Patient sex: M
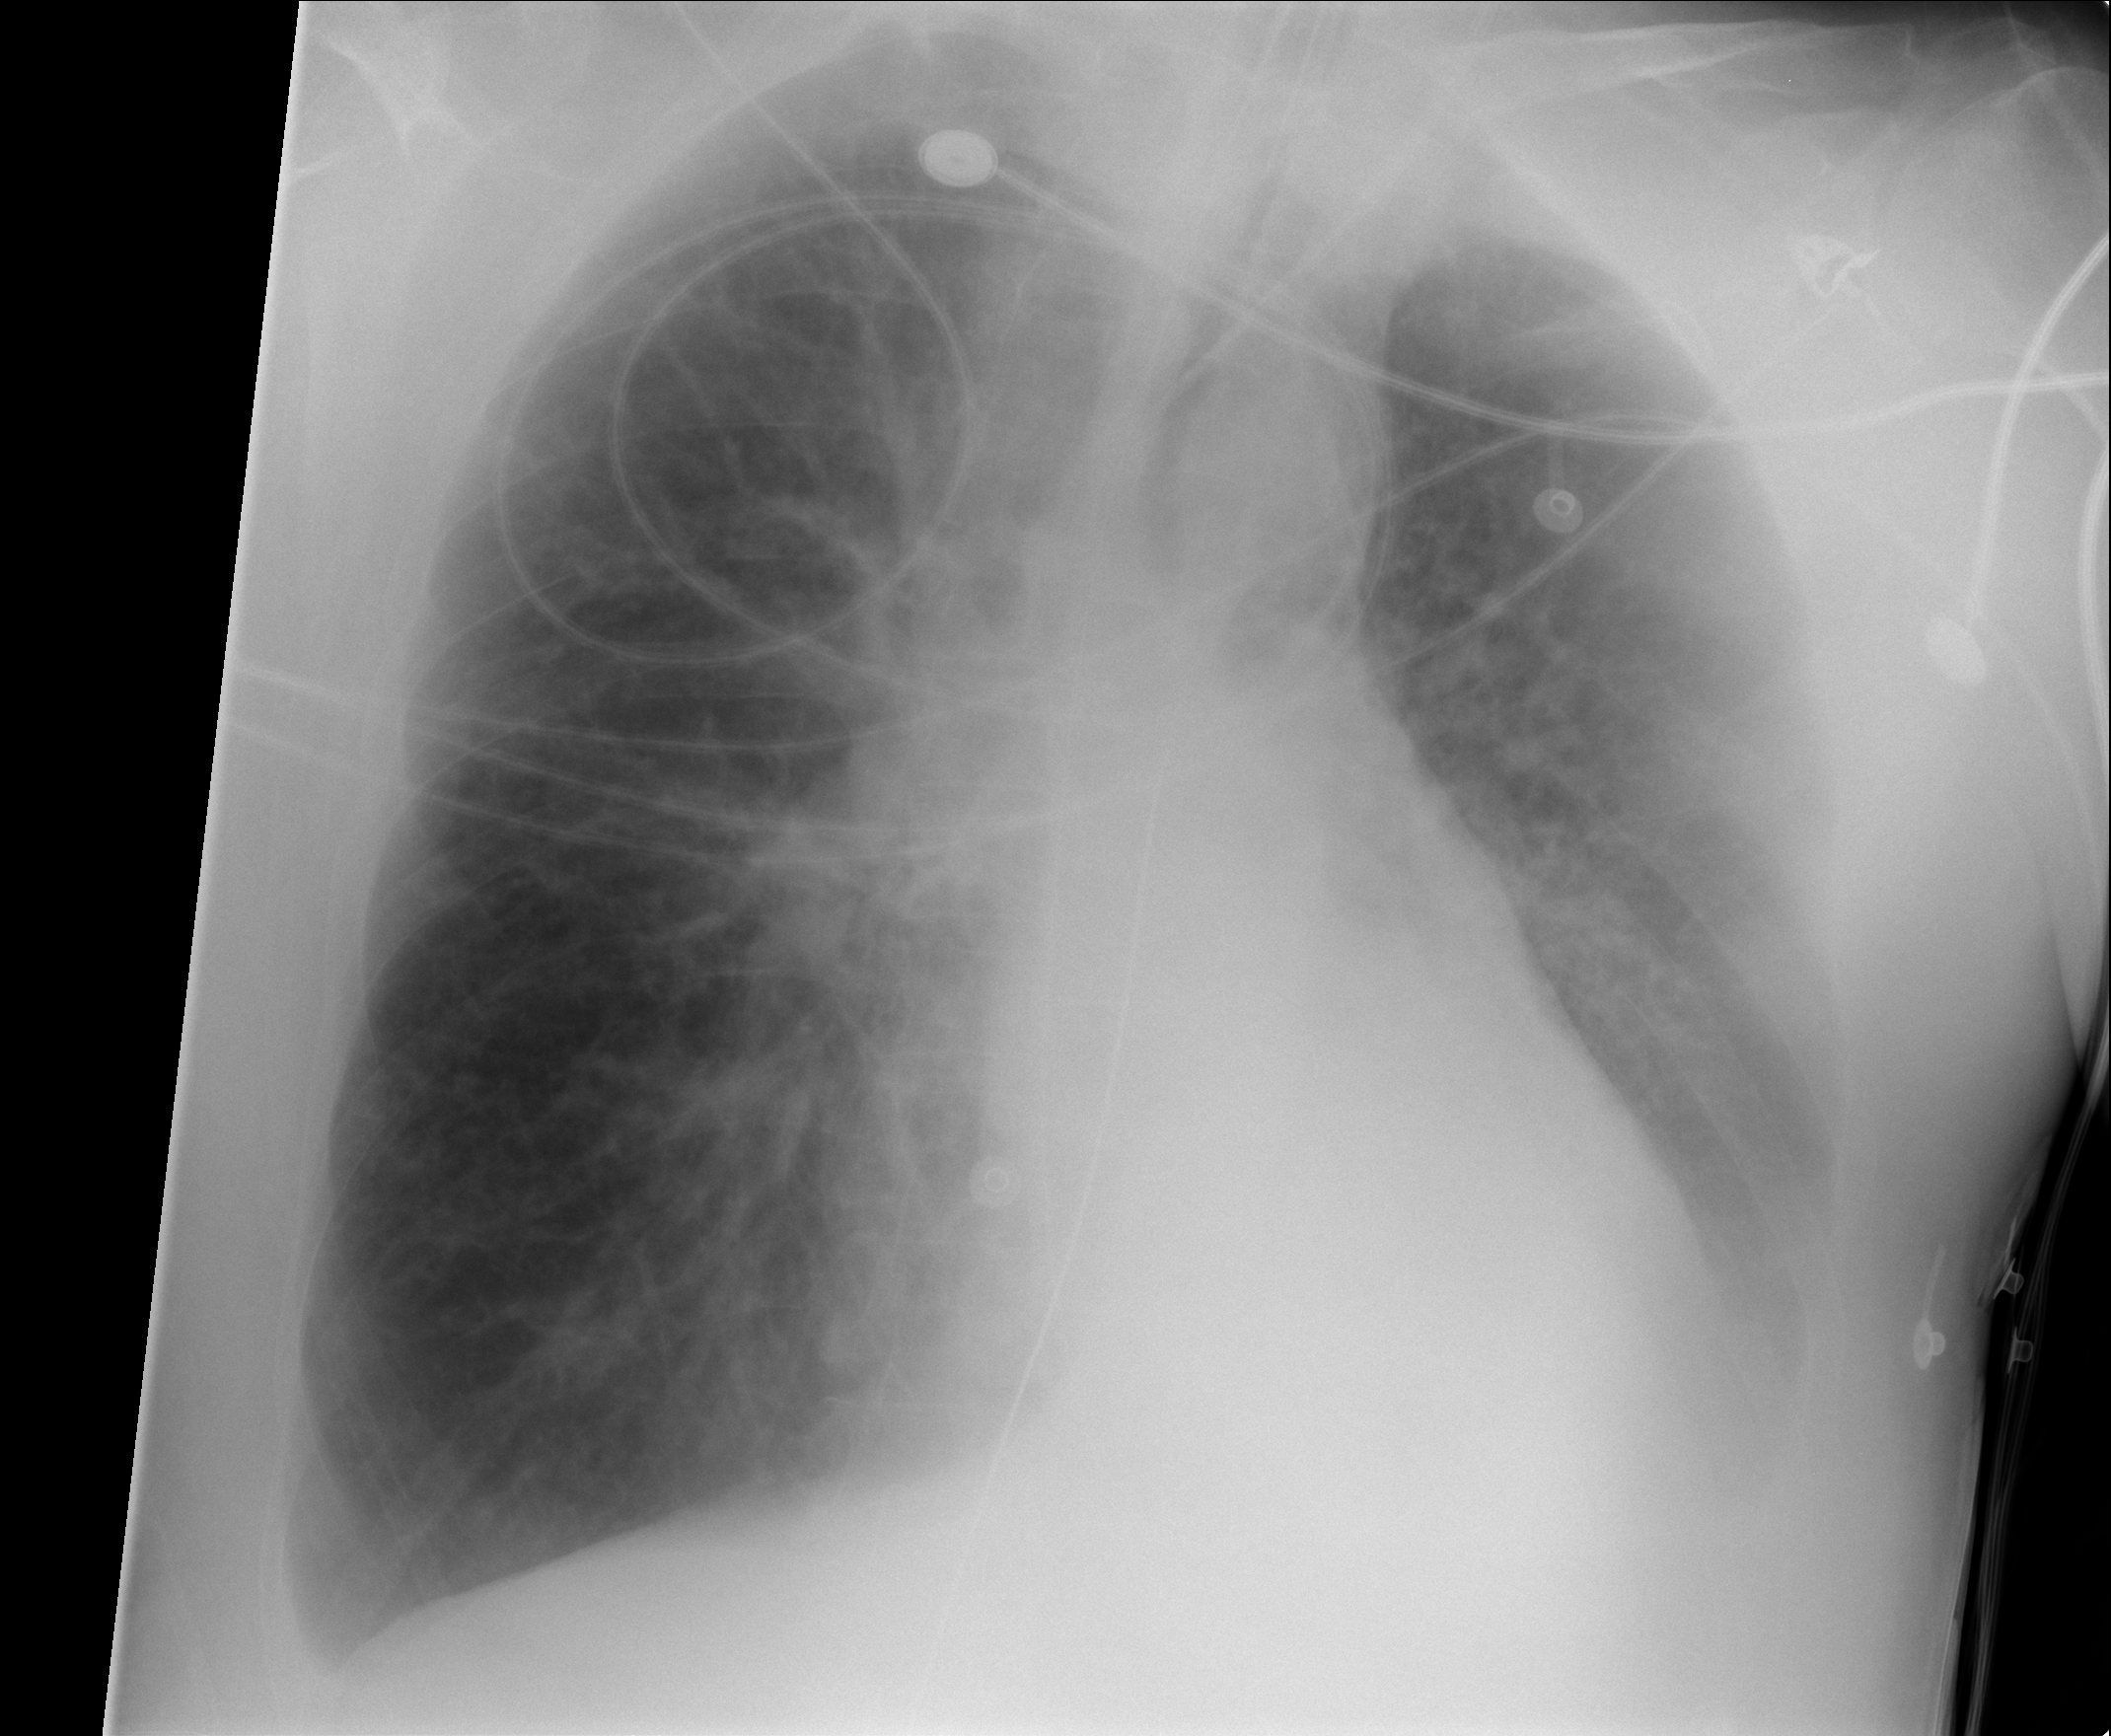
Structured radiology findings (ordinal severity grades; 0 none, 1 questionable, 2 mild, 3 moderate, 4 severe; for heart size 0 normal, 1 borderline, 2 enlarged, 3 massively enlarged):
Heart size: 2
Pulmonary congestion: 2
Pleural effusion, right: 2
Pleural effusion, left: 2
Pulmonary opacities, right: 1
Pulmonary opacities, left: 2
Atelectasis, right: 2
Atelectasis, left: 2